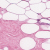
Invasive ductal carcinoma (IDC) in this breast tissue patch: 0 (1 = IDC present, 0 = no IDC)